Field crop: maize
Growth stage: 2
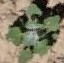
Species: chenopodium